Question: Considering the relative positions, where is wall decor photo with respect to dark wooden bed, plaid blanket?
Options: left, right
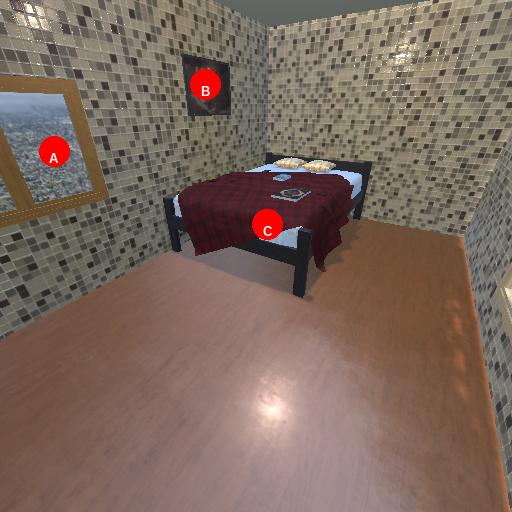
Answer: left